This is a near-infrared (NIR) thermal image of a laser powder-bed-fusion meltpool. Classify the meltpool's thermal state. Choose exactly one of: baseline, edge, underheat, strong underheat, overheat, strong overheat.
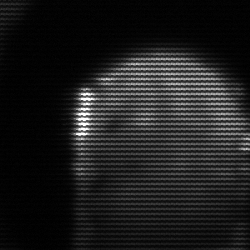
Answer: edge